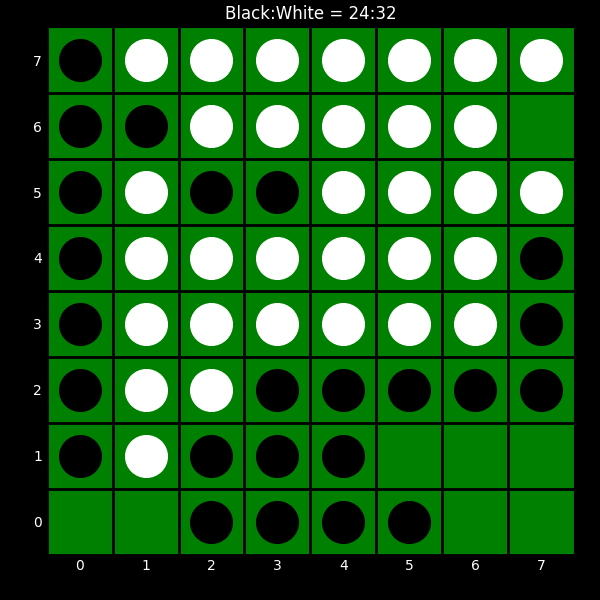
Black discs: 24
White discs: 32